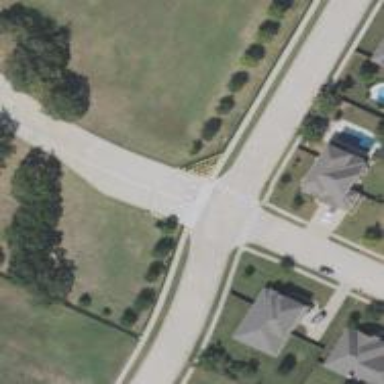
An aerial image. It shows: Marked road crossing.